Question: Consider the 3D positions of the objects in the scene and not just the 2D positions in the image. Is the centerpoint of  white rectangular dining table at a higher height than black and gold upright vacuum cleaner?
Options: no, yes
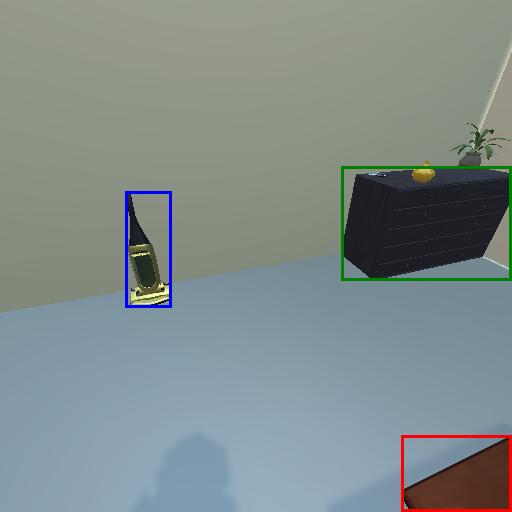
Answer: no